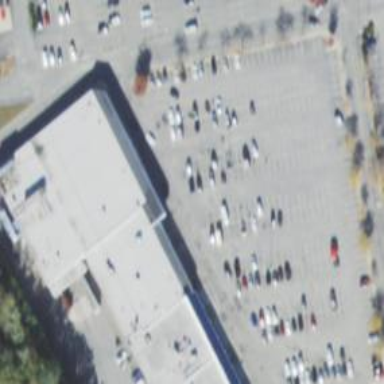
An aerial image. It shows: Supermarket.